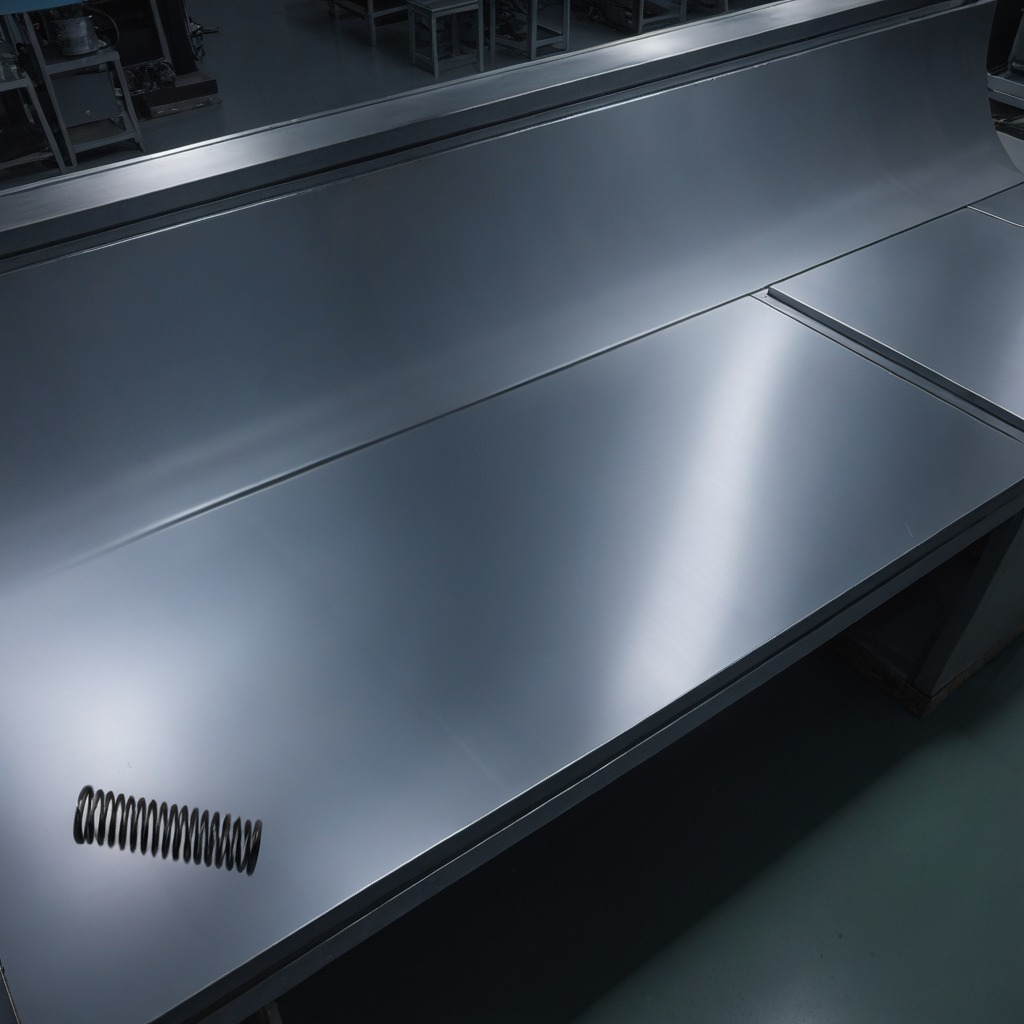
A coiled metal spring is lying on the tabletop.